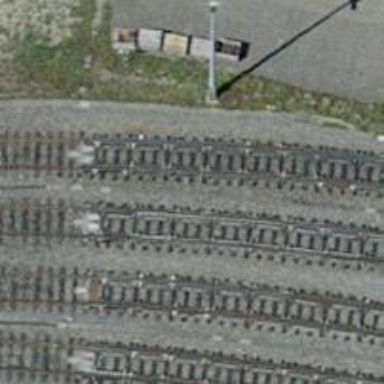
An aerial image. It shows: Railway yard with one track. The yard includes rail track with beam retarder.